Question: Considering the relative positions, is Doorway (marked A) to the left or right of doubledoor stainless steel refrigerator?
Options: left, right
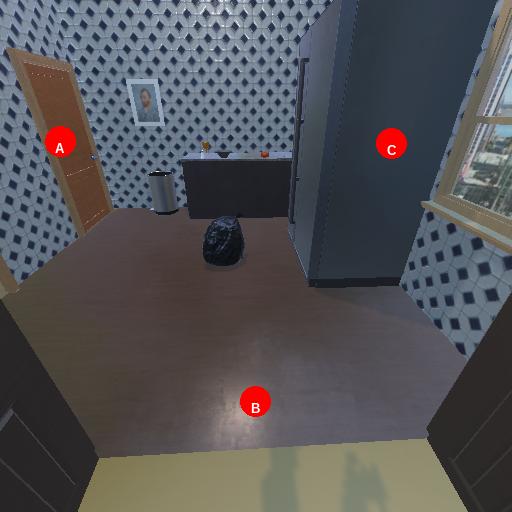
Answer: left